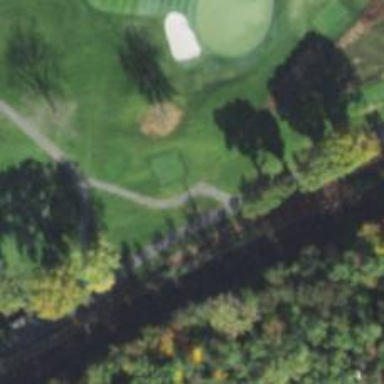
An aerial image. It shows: Asphalt path within golf course area.